Question: I'm using Core Plot to do some graphing in an iOS app. I'm in the midst of configuring the axes, and I'm getting strange white lines below the X and to the left of the Y axis, as seen in the following picture:

My set-up code for the graph is as follows:
'''
// 1 - Create the graph
CPTGraph *graph = [[CPTXYGraph alloc] initWithFrame:self.barHostView.bounds];
graph.plotAreaFrame.masksToBorder = NO;
self.barHostView.hostedGraph = graph;
// 2 - Configure the graph
[graph applyTheme:[CPTTheme themeNamed:kCPTPlainBlackTheme]];
graph.paddingBottom = 30.0f;
graph.paddingLeft = 30.0f;
graph.paddingTop = -1.0f;
graph.paddingRight = -5.0f;
// 3 - Set up styles
CPTMutableTextStyle *titleStyle = [CPTMutableTextStyle textStyle];
titleStyle.color = [CPTColor whiteColor];
titleStyle.fontName = @"Helvetica-Bold";
titleStyle.fontSize = 16.0f;
// 4 - Set up title
graph.title = [NSString stringWithFormat:@"Usage on %@", self.turnout];
graph.titleTextStyle = titleStyle;
graph.titlePlotAreaFrameAnchor = CPTRectAnchorTop;
graph.titleDisplacement = CGPointMake(0.0f, -16.0f);
// 5 - Set up plot space
CGFloat xMin = -1.5f;
CGFloat xMax = [self.points count] + 2;
CGFloat yMin = 0.0f;
self.yMax = [[self greatestFlowValue] floatValue] * 1.4;
CPTXYPlotSpace *plotSpace = (CPTXYPlotSpace *) graph.defaultPlotSpace;
plotSpace.xRange = [CPTPlotRange plotRangeWithLocation:CPTDecimalFromFloat(xMin) length:CPTDecimalFromFloat(xMax)];
plotSpace.yRange = [CPTPlotRange plotRangeWithLocation:CPTDecimalFromFloat(yMin) length:CPTDecimalFromFloat(self.yMax)];
CPTMutablePlotRange *yRange = [plotSpace.yRange mutableCopy];
[yRange expandRangeByFactor:CPTDecimalFromCGFloat(1.65f)];
plotSpace.yRange = yRange;
'''
I more ore less copied this out of a tutorial and then modified it. In the walk-through, they didn't have labels on the axes -- which they had set at the left and bottom of the screen.
Can anyone explain what is causing these extra lines and how I might disable them? They only appear on my Bar Charts... I have other graphs that use scatter plots without any similar results.
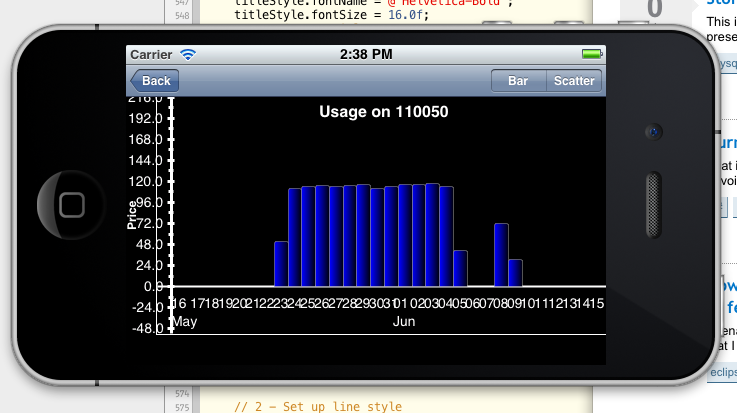
Answer: It looks like you have a border on you plotAreaFrame(set by the theme), try removing it after applying the theme:
'''
graph.plotAreaFrame.borderLineStyle = nil;
'''